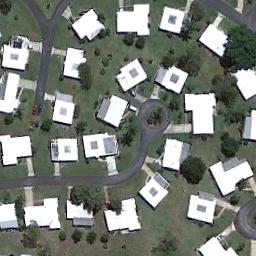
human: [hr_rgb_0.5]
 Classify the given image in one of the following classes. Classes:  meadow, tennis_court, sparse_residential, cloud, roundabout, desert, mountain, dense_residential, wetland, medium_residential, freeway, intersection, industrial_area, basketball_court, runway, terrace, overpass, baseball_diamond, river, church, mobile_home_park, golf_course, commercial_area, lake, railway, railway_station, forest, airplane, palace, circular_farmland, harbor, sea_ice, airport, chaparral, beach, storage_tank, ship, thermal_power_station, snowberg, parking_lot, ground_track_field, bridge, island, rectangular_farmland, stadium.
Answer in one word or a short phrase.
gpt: mobile_home_park